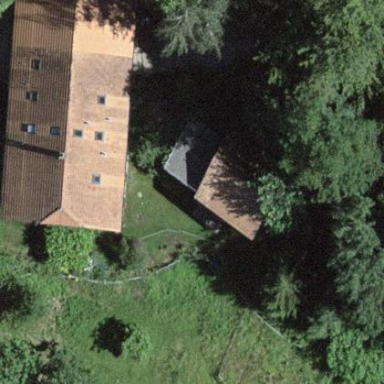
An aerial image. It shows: Barn.